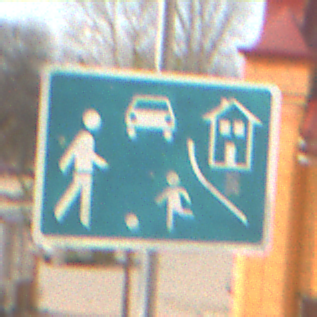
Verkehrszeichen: BeginnVerkehrsberuhigterBereich
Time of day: MorningAfternoon
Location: Outdoor (Urban)
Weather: PartlyCloudy
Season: NotSpecified
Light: Natural